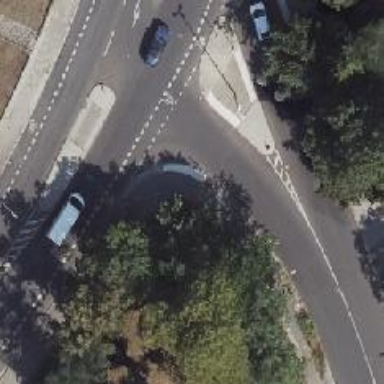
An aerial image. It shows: Unmarked footway crossing with traffic island.